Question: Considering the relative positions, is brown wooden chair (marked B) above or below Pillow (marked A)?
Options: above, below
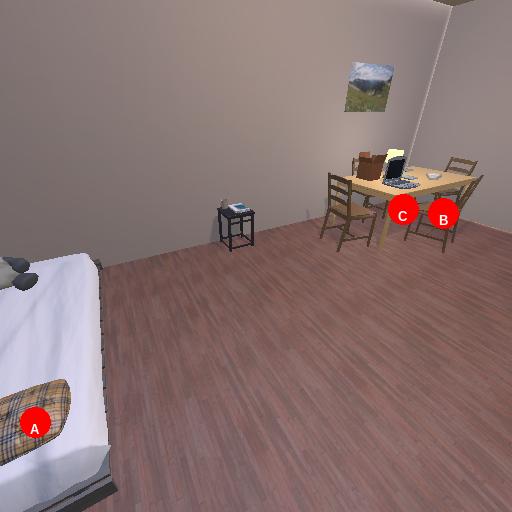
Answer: above